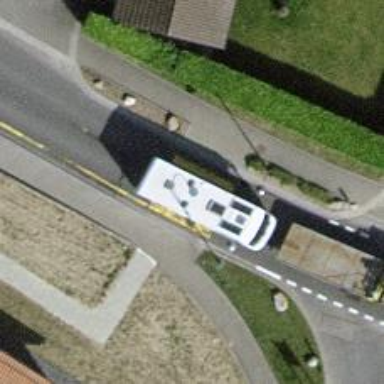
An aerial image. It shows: Zebra crossing on the road.